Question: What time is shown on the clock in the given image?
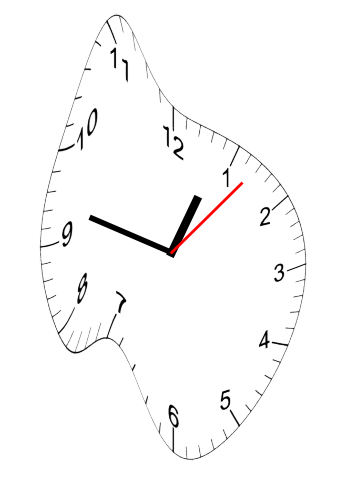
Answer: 12:47:07